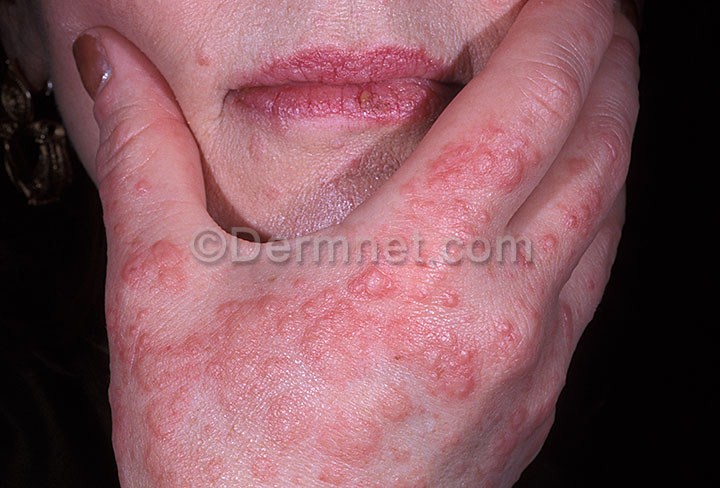
Disease: Vasculitis Photos